Question: So let's say I have a rectangle, 10px by 10px, with the coordinates of the top left corner at 0, 0(those numbers are arbitrary and just an example). Below is a picture of such, with every box being one pixel and the green part being the rectangle in question.

If I wanted to get a list of every coordinate inside that rectangle, how would that be done? With this rectangle in particular, it would be a list of 100 coordinates. Please tell me if the question is not clear enough.
Any help is appreciated!
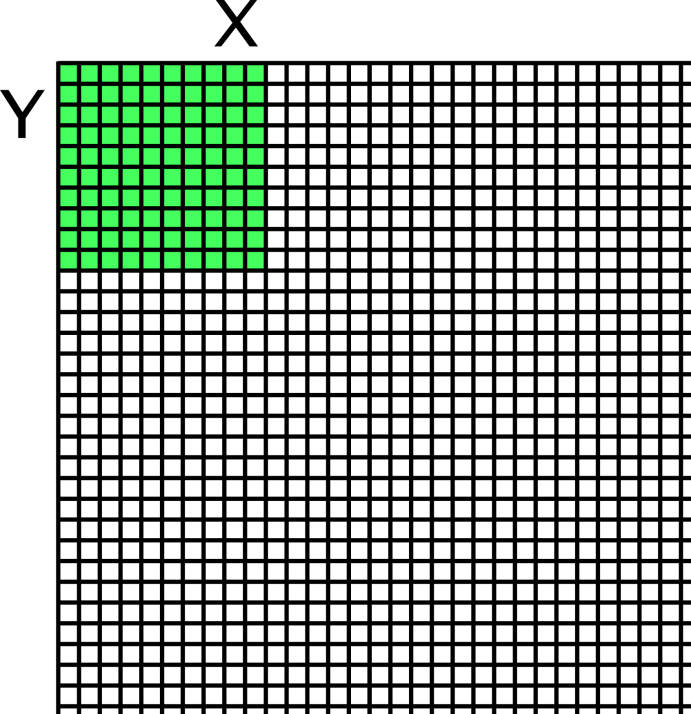
Answer: If the smaller rectangles have the same size then you can use the dimensions of the rectangles to come up with the coordinates.
For example, if the size of rectangle is 1*1 and the green area has only one rectangle then coordinates will be (0,0) , (0,1), (1,0) and (1,1)
If the green area has four sub rectangles in the same example then coordinates will be (0,0) , (0,1), (1,0) ,(1,1) , (2,0), (2,1) (1,2), (2,2)
You can generalize this approach